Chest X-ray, PA view. Patient: 11 years old, sex M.
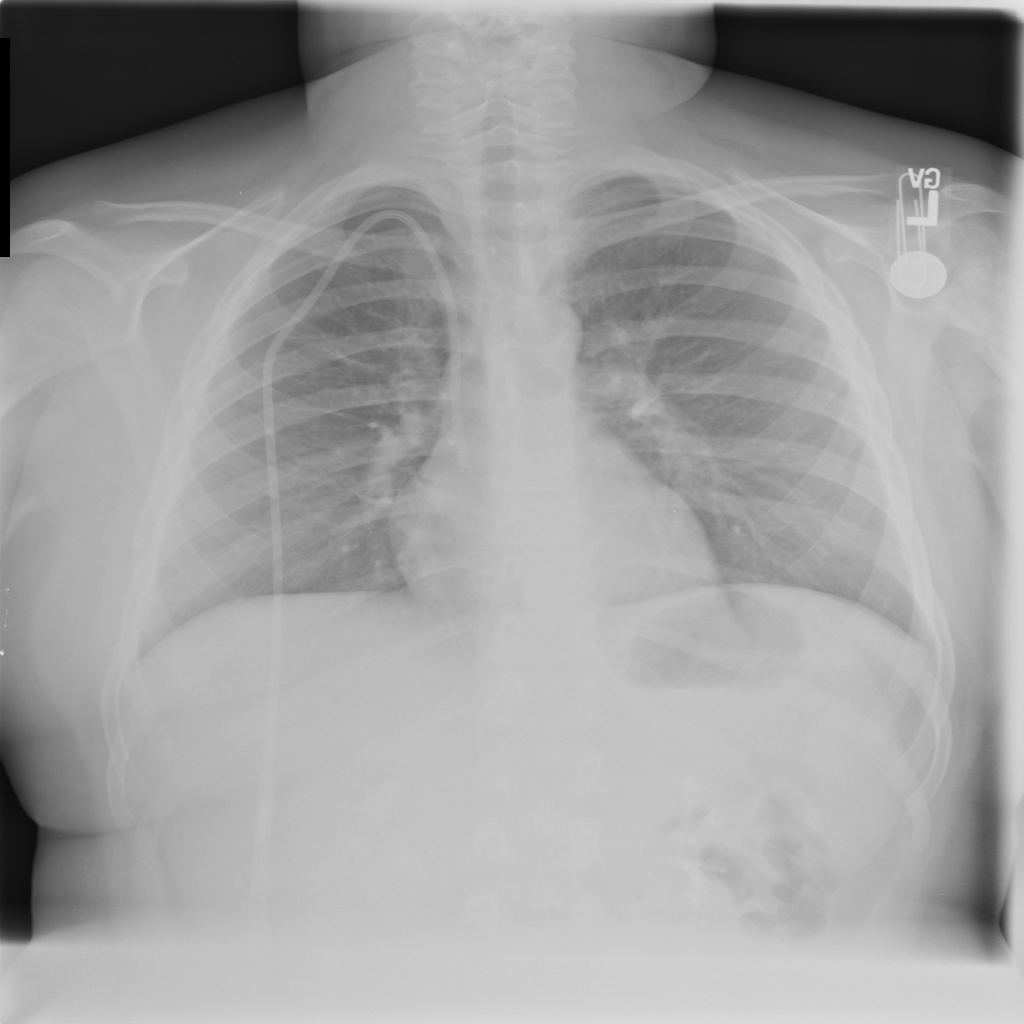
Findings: No Finding